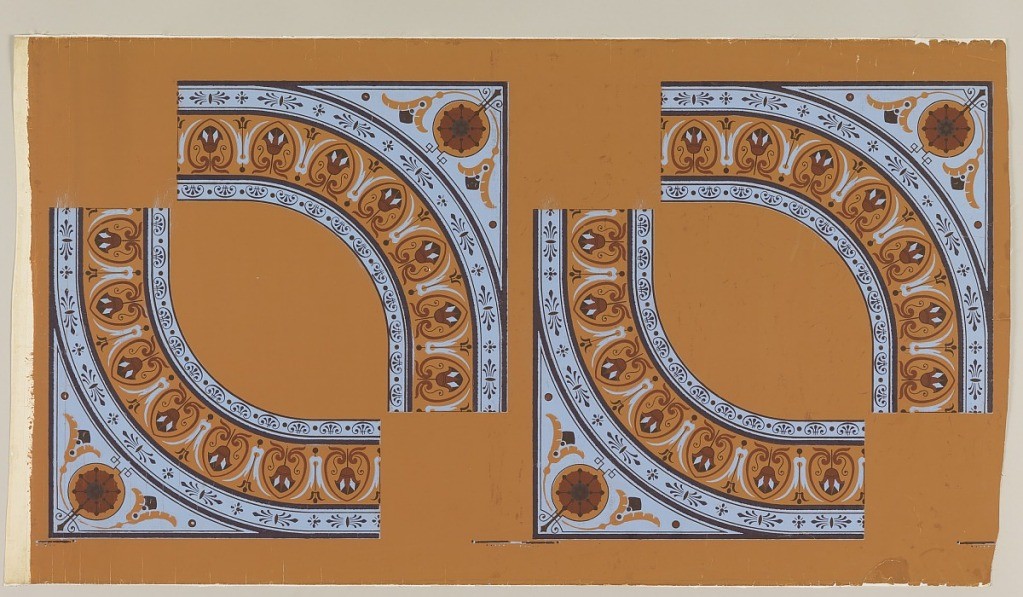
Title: Ceiling border
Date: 1880–1900
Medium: Machine-printed paper
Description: Quarter sections of a ceiling motif, forming flattened circle of lotus border, and conventionalized flower in corners. Printed in blue and three browns on ochre. "a" with two pairs of facing sections; "b" with one pair.